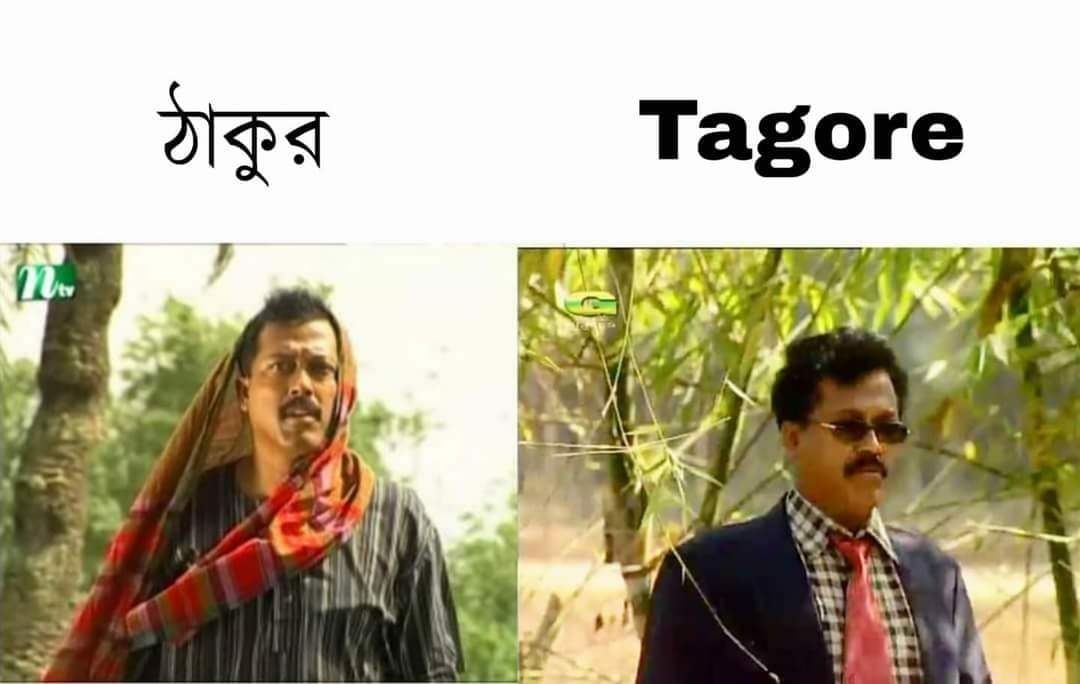
Caption: ঠাকুর      Tagore
Label: non-hate